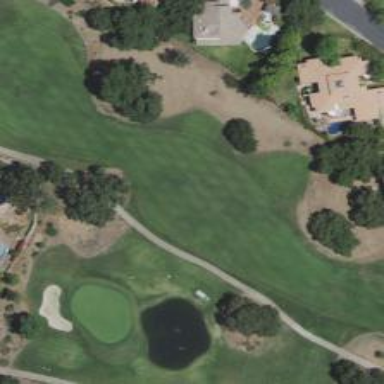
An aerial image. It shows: Golf hole.